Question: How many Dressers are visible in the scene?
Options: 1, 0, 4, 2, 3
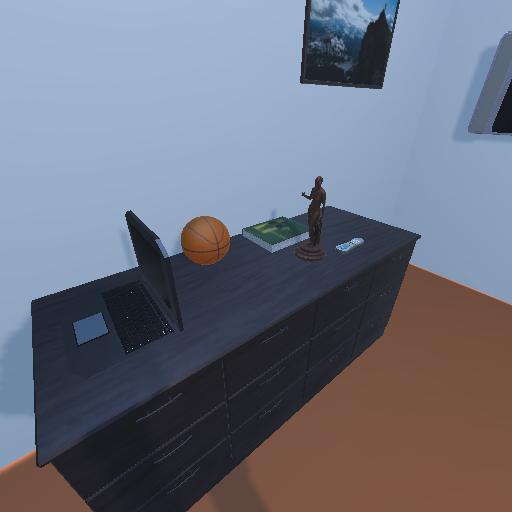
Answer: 1